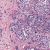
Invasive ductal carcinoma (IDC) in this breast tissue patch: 0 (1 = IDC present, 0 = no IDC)